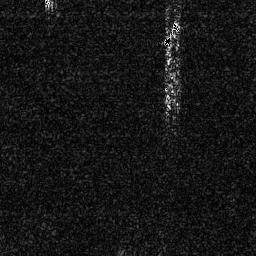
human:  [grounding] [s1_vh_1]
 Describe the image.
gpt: In the satellite image, there is  <ref>1 medium ship </ref> <box>[[62, 7, 70, 18, 0]]</box> located at top.